Question: I keep getting requests to set up Umbraco sites for developers.
I have done a bit of searching and, I am wondering if it is possible to use powershell to create an Umbraco site .
I create VMs, for example, using the following commands:
- -
But I cand find any for websites (web apps) from the market place.

: it must be done using the market place.
Update to question:
I have got further with this thanks to @theadriangreen.
siteName: the website name
hostingPlanName: Basic
serverFarmResourceGroup:
siteLocation: Australia Southeast
serverName:
serverLocation: Australia Southeast
administratorLogin:
databaseName:
webDeploy_DatabaseUsername:
webDeploy_DatabasePassword:
@theadriangreen I hope you can clarify some of these for me?
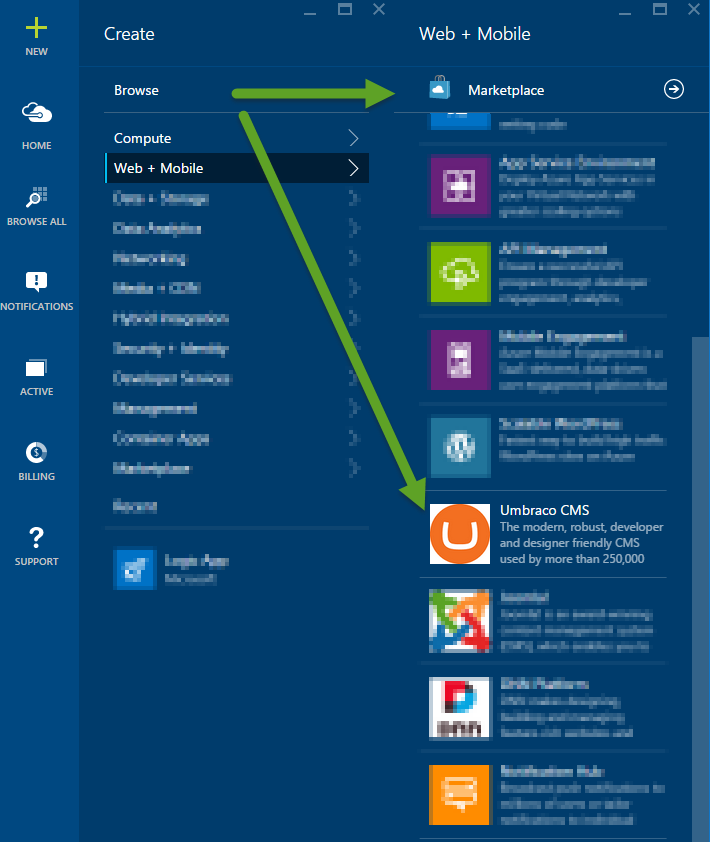
Answer: Yes it is possible. From the command 'Get-AzureResourceGroupGalleryTemplate' we are able to locate the template identity as 'umbracoorg.UmbracoCMS.0.4.6-preview', hence the powershell command is:
'''
Switch-AzureMode -Name AzureResourceManager
Add-AzureAccount
Select-AzureSubscription -SubscriptionId '<subscription-id>'
New-AzureResourceGroup -Name testrg -Location westus -DeploymentName testrg -GalleryTemplateIdentity umbracoorg.UmbracoCMS.0.4.6-preview
'''
Looking at the template (<URL> which we get from 'Get-AzureResourceGroupGalleryTemplate -Identity umbracoorg.UmbracoCMS.0.4.6-preview' we can infer the following about the parameters:
- - - - - - - - - -